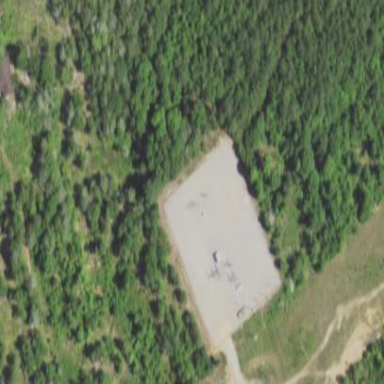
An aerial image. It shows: Distribution power substation secured by fence.